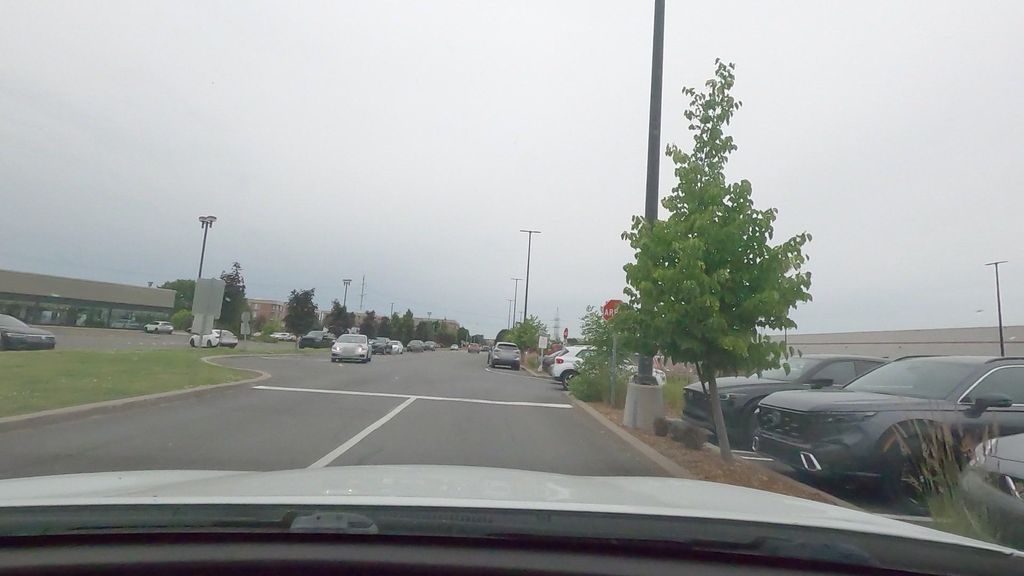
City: montreal